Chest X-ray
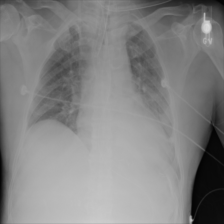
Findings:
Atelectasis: negative
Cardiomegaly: positive
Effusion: negative
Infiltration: positive
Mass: negative
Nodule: negative
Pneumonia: negative
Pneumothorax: negative
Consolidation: negative
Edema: negative
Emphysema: negative
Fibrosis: negative
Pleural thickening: negative
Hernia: negative